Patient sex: F
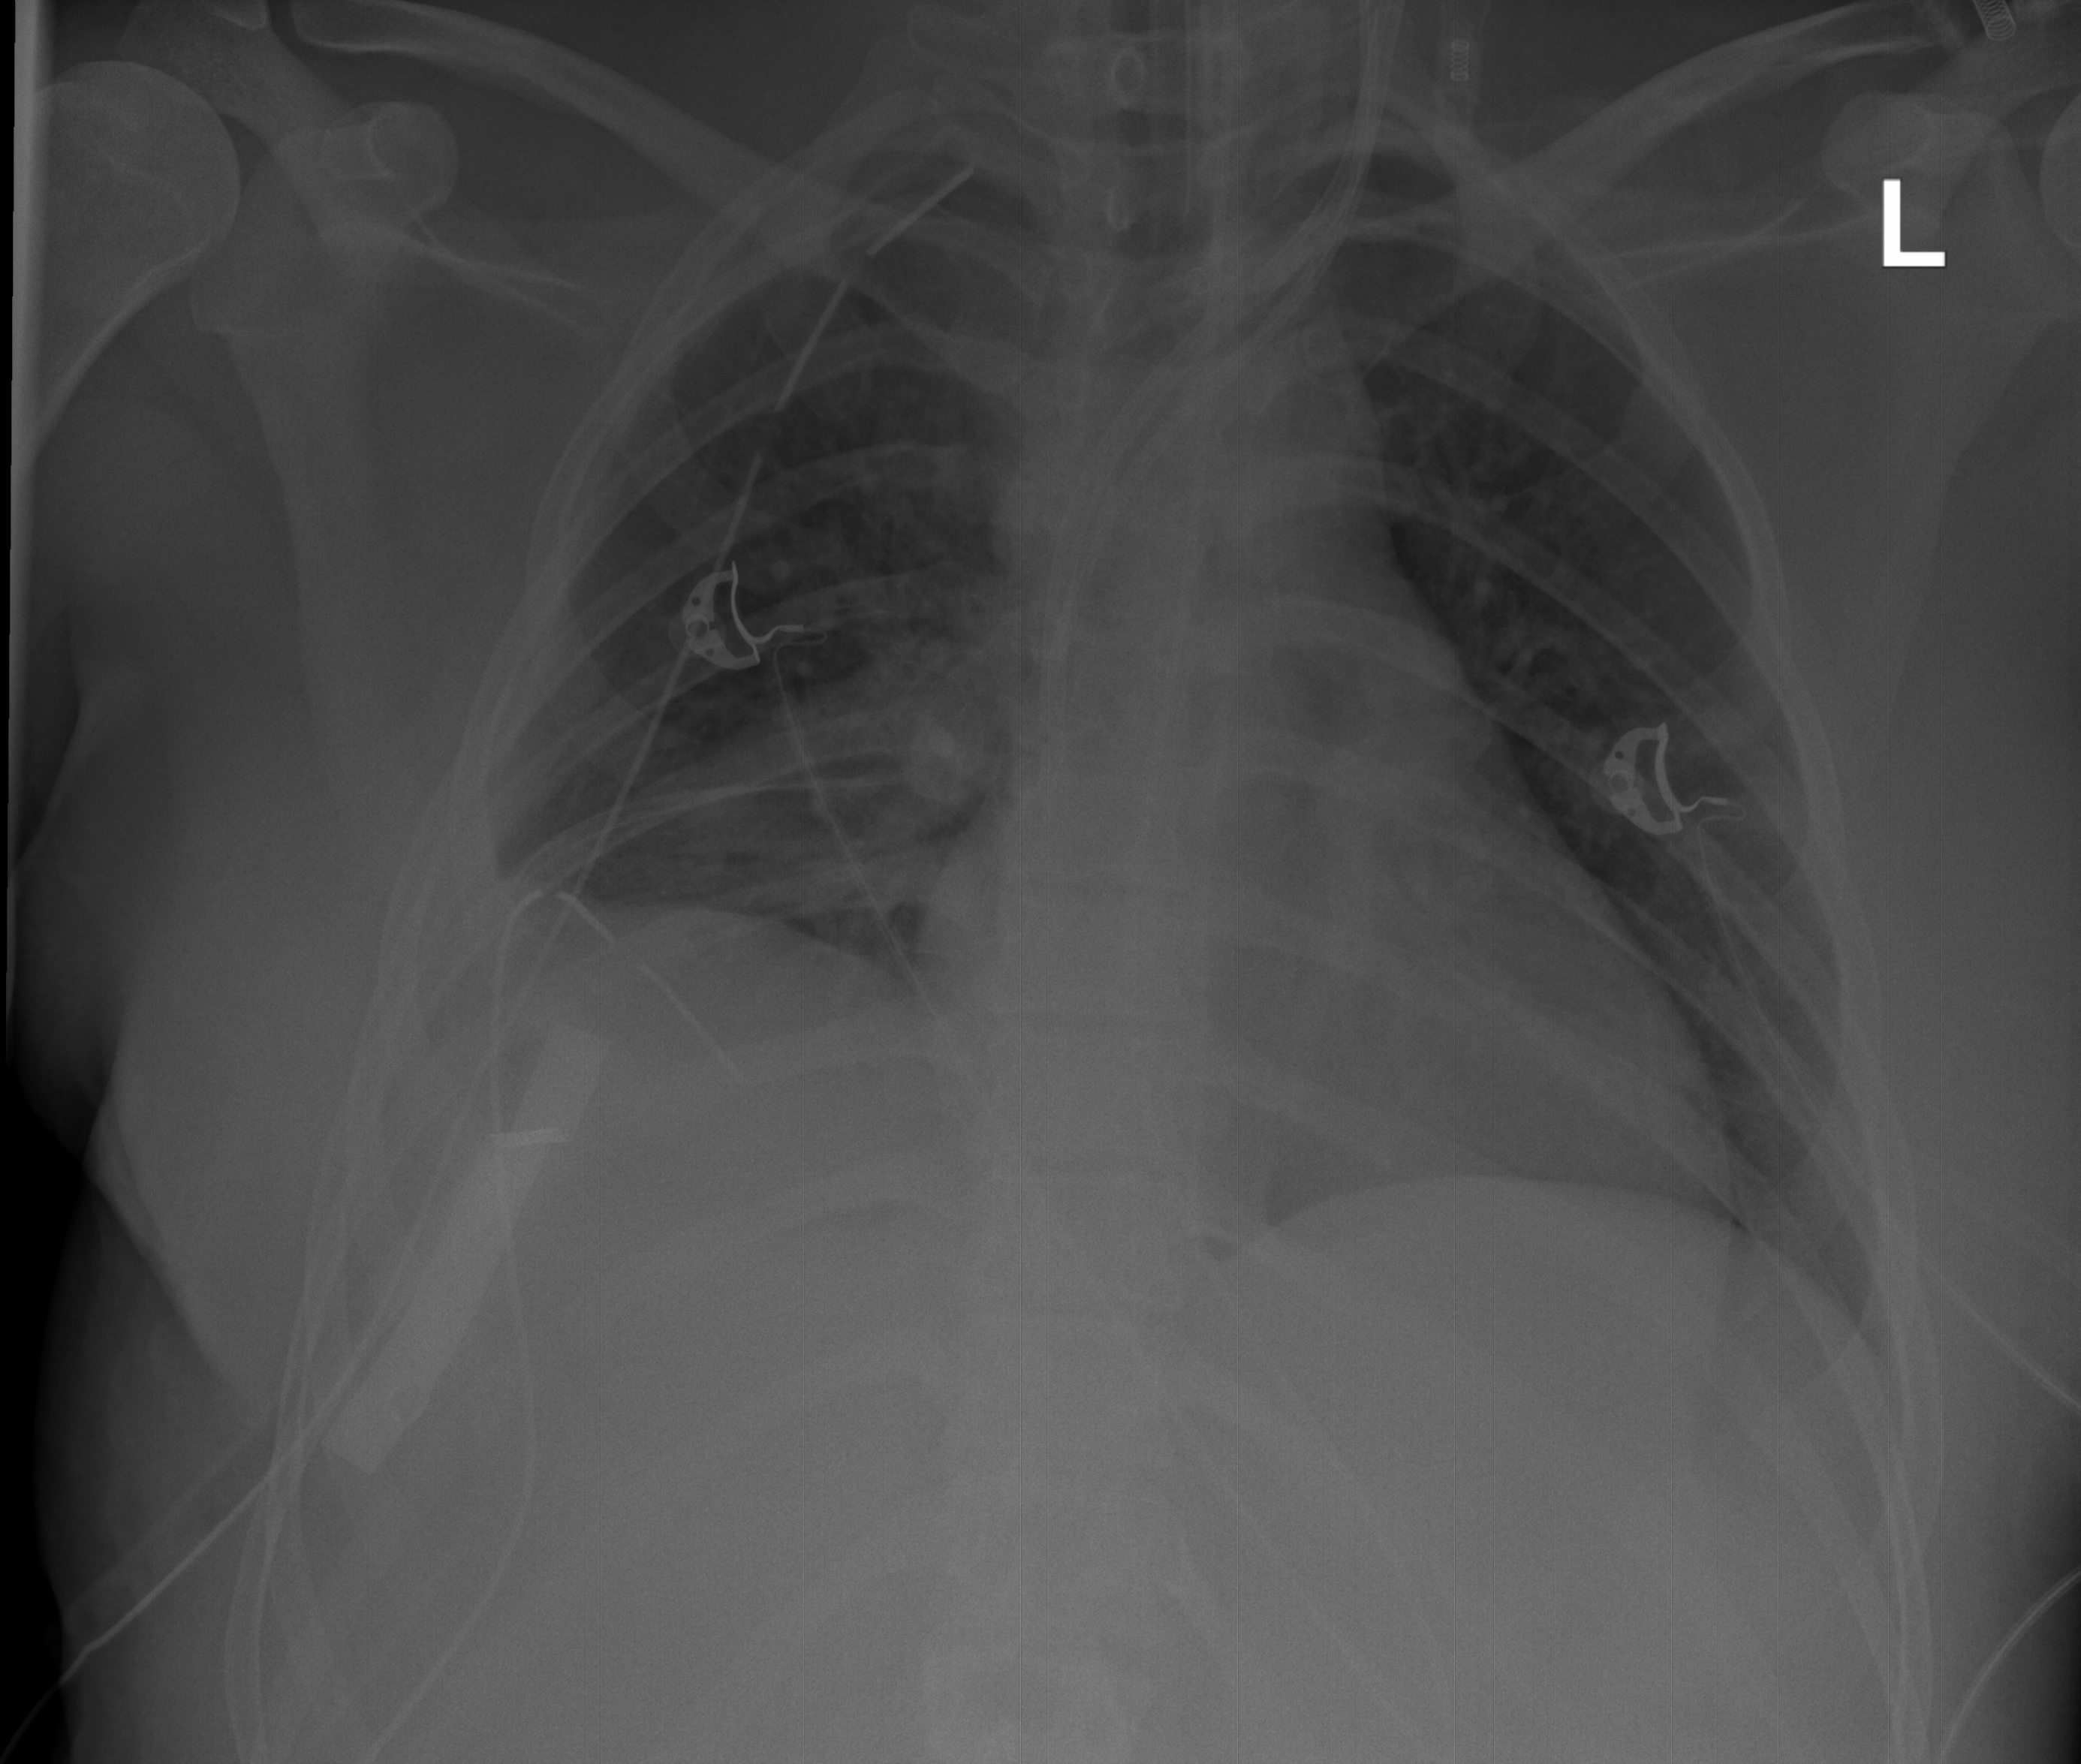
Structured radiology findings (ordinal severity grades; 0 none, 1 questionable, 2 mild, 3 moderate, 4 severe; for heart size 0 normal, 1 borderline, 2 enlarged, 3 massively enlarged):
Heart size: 0
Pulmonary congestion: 0
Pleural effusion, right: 2
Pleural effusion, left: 0
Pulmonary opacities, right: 2
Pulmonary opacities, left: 0
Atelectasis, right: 2
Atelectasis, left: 0